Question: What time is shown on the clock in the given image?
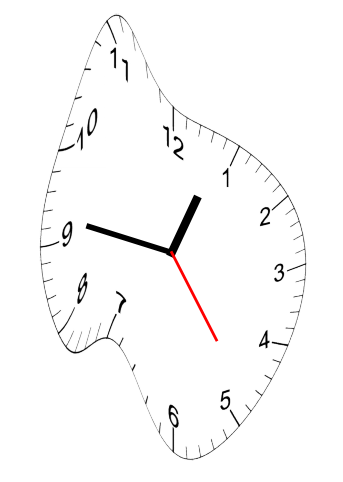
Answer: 12:46:24